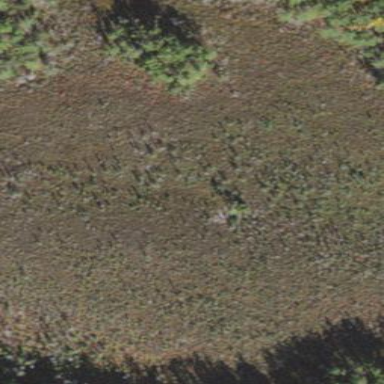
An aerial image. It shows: Swampy wetland area.